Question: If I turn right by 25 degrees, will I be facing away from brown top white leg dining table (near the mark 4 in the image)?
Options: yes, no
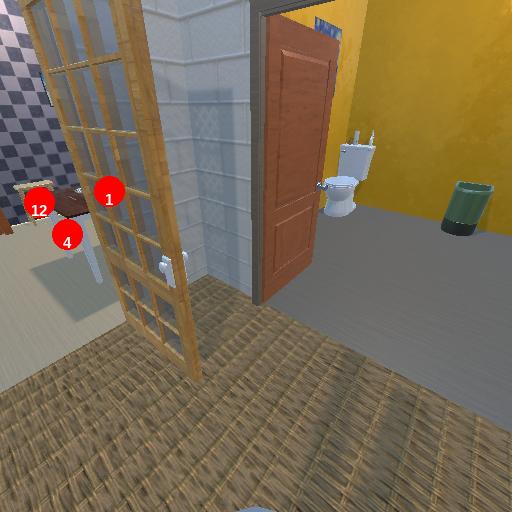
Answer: yes